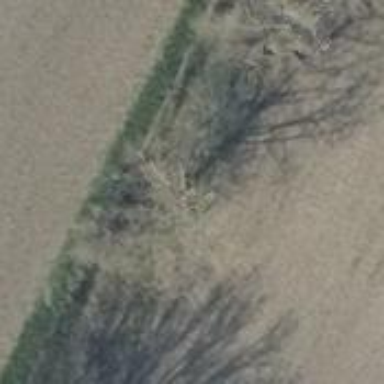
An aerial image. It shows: Row of deciduous broadleaved trees.